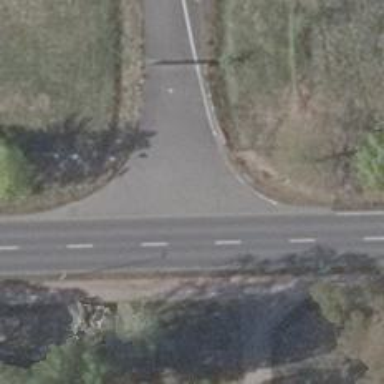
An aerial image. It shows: Road with "give way" sign.